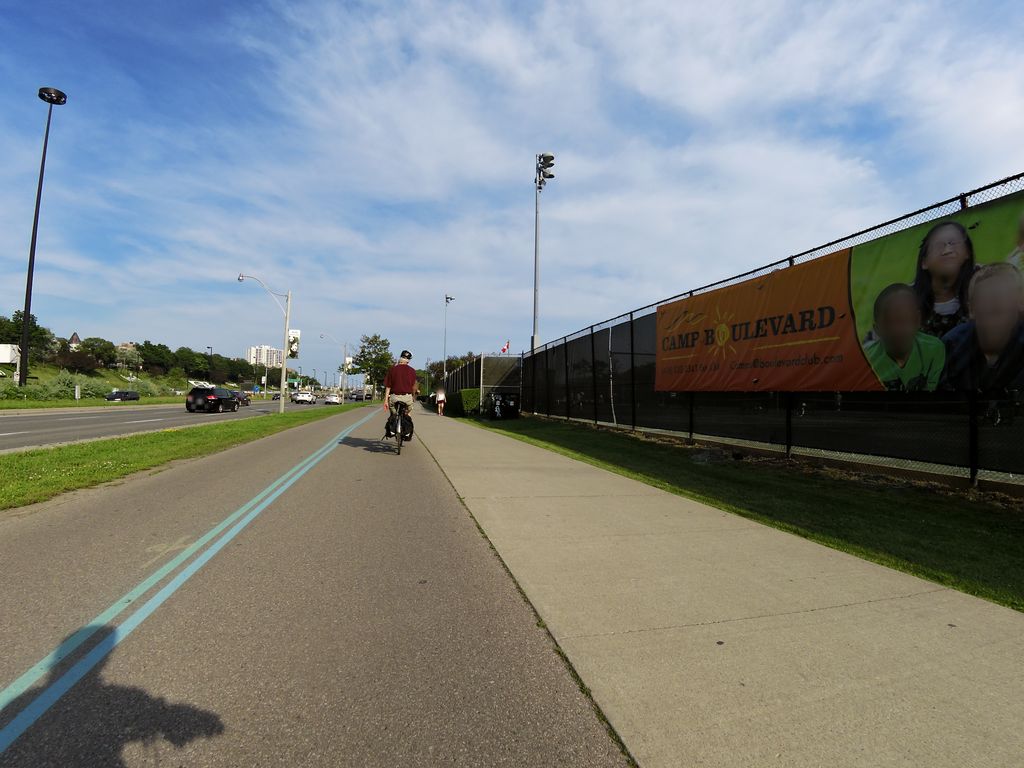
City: toronto